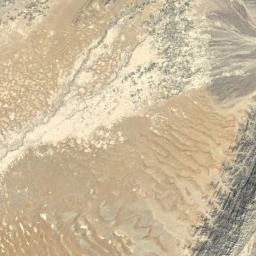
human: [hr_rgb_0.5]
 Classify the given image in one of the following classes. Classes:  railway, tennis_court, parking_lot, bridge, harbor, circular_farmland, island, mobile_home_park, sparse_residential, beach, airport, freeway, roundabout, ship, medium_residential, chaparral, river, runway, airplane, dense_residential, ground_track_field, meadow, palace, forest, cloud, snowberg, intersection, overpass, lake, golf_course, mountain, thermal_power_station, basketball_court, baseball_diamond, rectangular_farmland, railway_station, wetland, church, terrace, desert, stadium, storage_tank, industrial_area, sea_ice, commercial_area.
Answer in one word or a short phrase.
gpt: desert